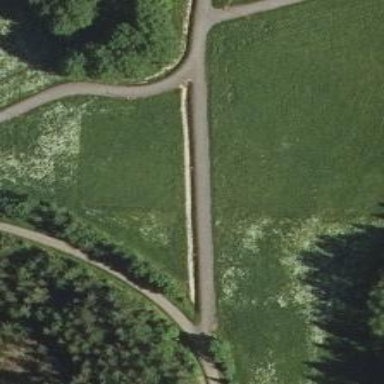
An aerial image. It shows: Path.